Question: In my application we will get the feedback from the user by sending the emails to them. So that if the user fills the fields and submits then i'm storing it in my database.
I have prepared an html mail which look like this.

But the problem here is i am unable to show the rating stars in the mail. which requires inline css but i am unable to put that css in inline as that includes onhover css.
So is there any way to send the ratings through email.
Is there any way to the css on onhover inline
Thank you in advance.
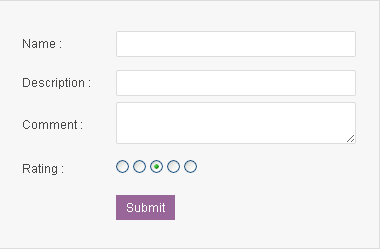
Answer: Try over ruling your inline css with '!important' in your onhover css.
Thinking about the bigger picture however - forms are not fully supported in html email, so depending on your list, you could have 20%+ not able to use them. (form support chart <URL>
With this in mind, for 100% support, most email marketers send them to a landing page that hosts the form instead. Another option is to capture basic information using simple href tags and URL parameters. Something like this:
'''
<!-- use star images that pass a custom url with user info -->
<a href="http://www.yoursite.com?name=your.subscriber@gmail.com&rating=1"><img alt="1" src="" width="40" height="40" style="margin: 0; border: 0; padding: 0;"></a>
<a href="http://www.yoursite.com?name=your.subscriber@gmail.com&rating=2"><img alt="2" src="" width="40" height="40" style="margin: 0; border: 0; padding: 0;"></a>
<a href="http://www.yoursite.com?name=your.subscriber@gmail.com&rating=3"><img alt="3" src="" width="40" height="40" style="margin: 0; border: 0; padding: 0;"></a>
<a href="http://www.yoursite.com?name=your.subscriber@gmail.com&rating=4"><img alt="4" src="" width="40" height="40" style="margin: 0; border: 0; padding: 0;"></a>
<a href="http://www.yoursite.com?name=your.subscriber@gmail.com&rating=5"><img alt="5" src="" width="40" height="40" style="margin: 0; border: 0; padding: 0;"></a>
'''